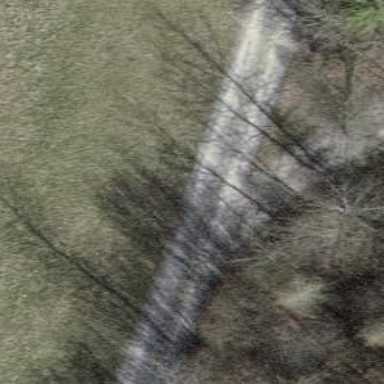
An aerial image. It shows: Compacted track road with grade3 tracktype.